Field crop: maize
Growth stage: 2
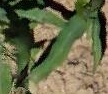
Species: maize